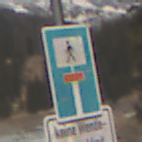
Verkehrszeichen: SackgasseFussgaengerDurchlaessig
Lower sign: HinweisGeaenderteVorfahrtVerkehrsfuehrungVerkehrsregelung3
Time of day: Midday
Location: Outdoor (Nature)
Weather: PartlyCloudy
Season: NotSpecified
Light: Natural